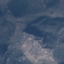
Land use / land cover: HerbaceousVegetation